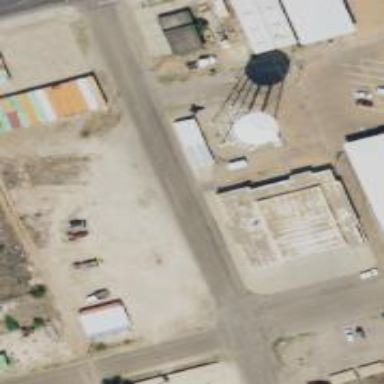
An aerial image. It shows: Water tower that is man-made.